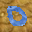
Label: 0